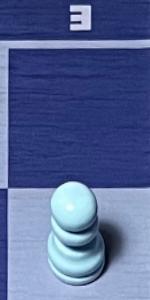
Label: Pawn_White